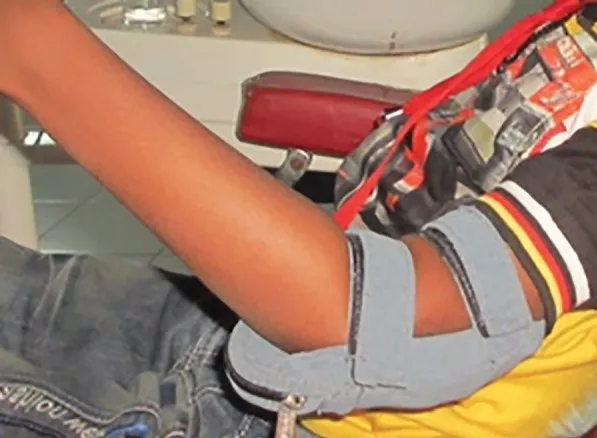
Patient wearing modified RURS' elbow guard.
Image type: radiology (ct)